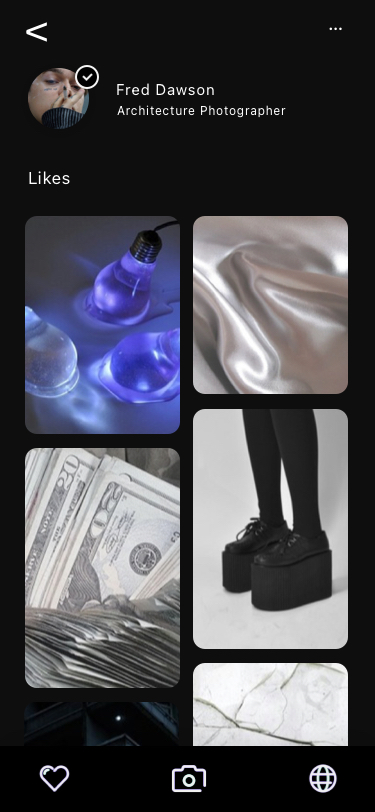
Text in this UI design:
Fred Dawson
Likes
Architecture Photographer
…
<